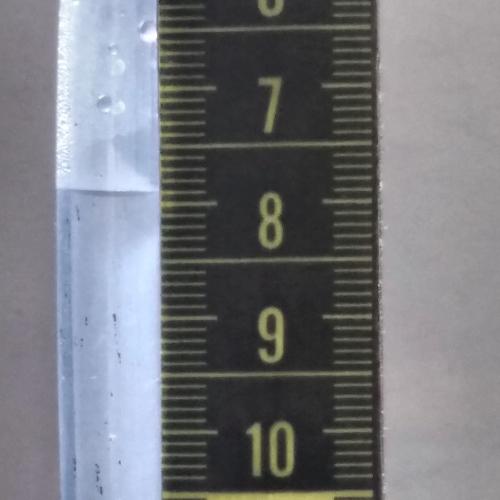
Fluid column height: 7.9 cm